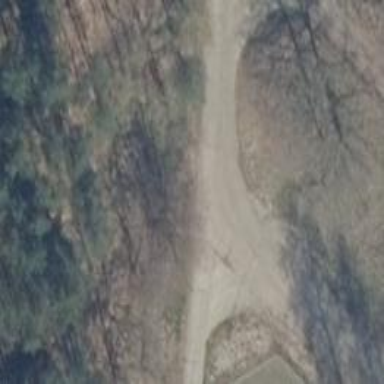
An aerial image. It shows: Service road with concrete surface. The track type is grade 1.